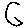
Label: moon